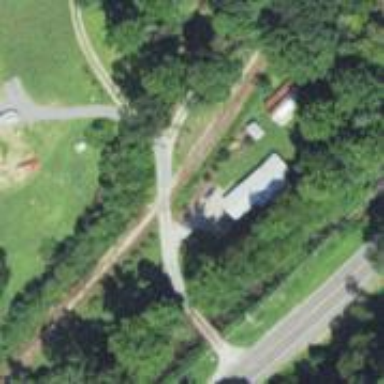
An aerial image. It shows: Level crossing along the railway.